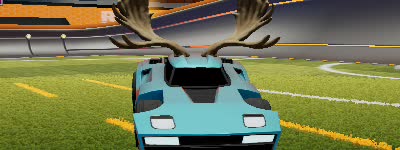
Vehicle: breakout